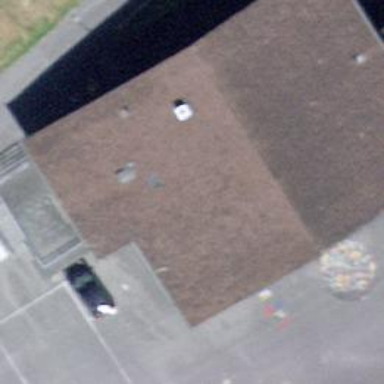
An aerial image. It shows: School building.